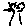
Label: tree